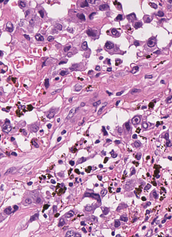
Tumor epithelial tissue: yes
Tumor-associated stroma tissue: yes
Normal tissue: no